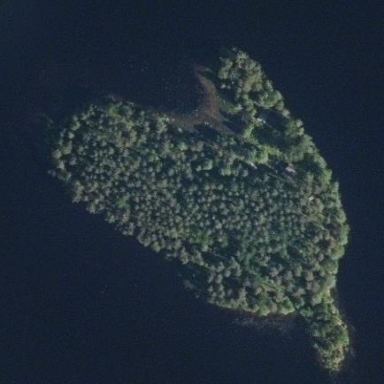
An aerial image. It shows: Islet.